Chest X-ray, PA view. Patient: 52 years old, sex M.
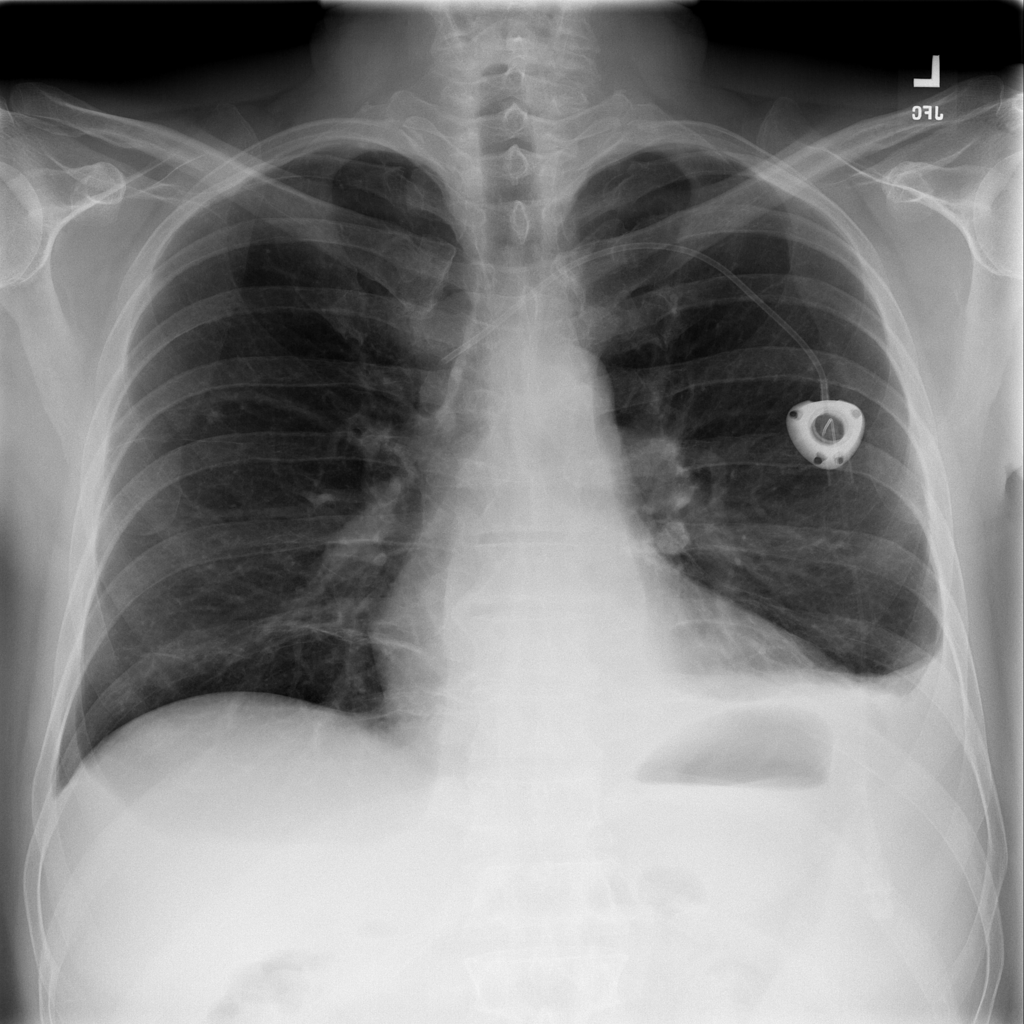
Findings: Effusion